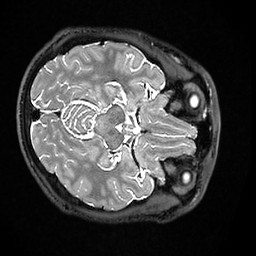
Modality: T2w
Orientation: axial
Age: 24
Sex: male
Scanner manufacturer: ge
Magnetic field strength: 3 T
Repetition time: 3.202 s
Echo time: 0.05862 s